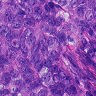
Metastatic tissue present: yes